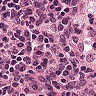
Metastatic tissue present: no